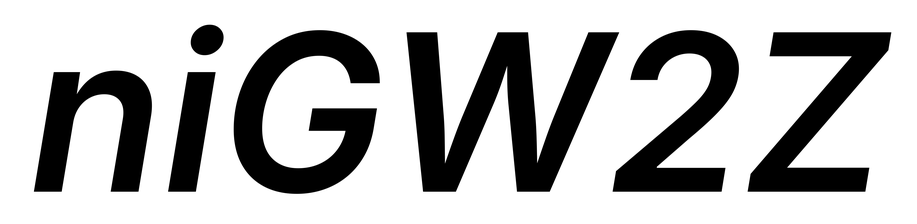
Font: Inter-Italic_SemiBold_Italic